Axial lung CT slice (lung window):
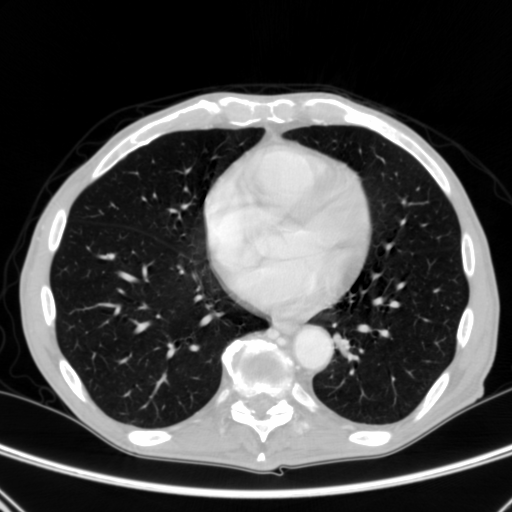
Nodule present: yes
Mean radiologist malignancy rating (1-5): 3